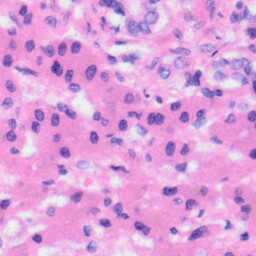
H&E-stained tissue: Liver